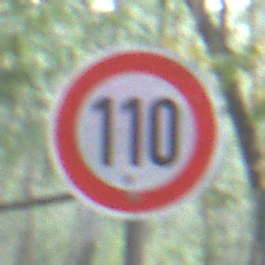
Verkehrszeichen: Geschwindigkeit110
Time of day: SunriseSunset
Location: Outdoor (Nature)
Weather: NotSpecified
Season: Autumn
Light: Natural